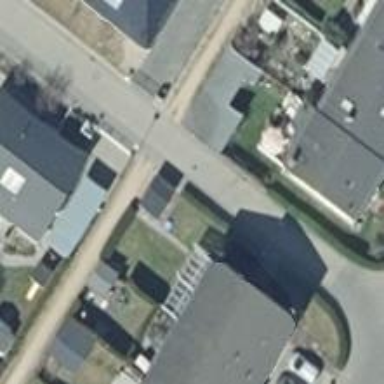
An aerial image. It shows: Paved residential road.